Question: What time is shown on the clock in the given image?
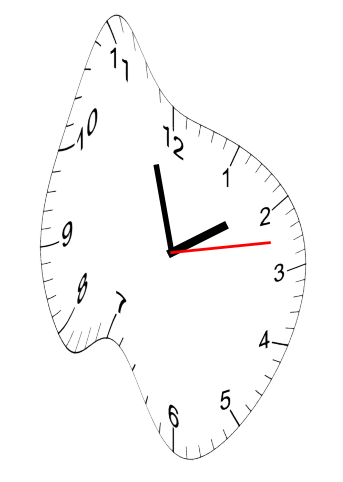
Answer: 01:57:13